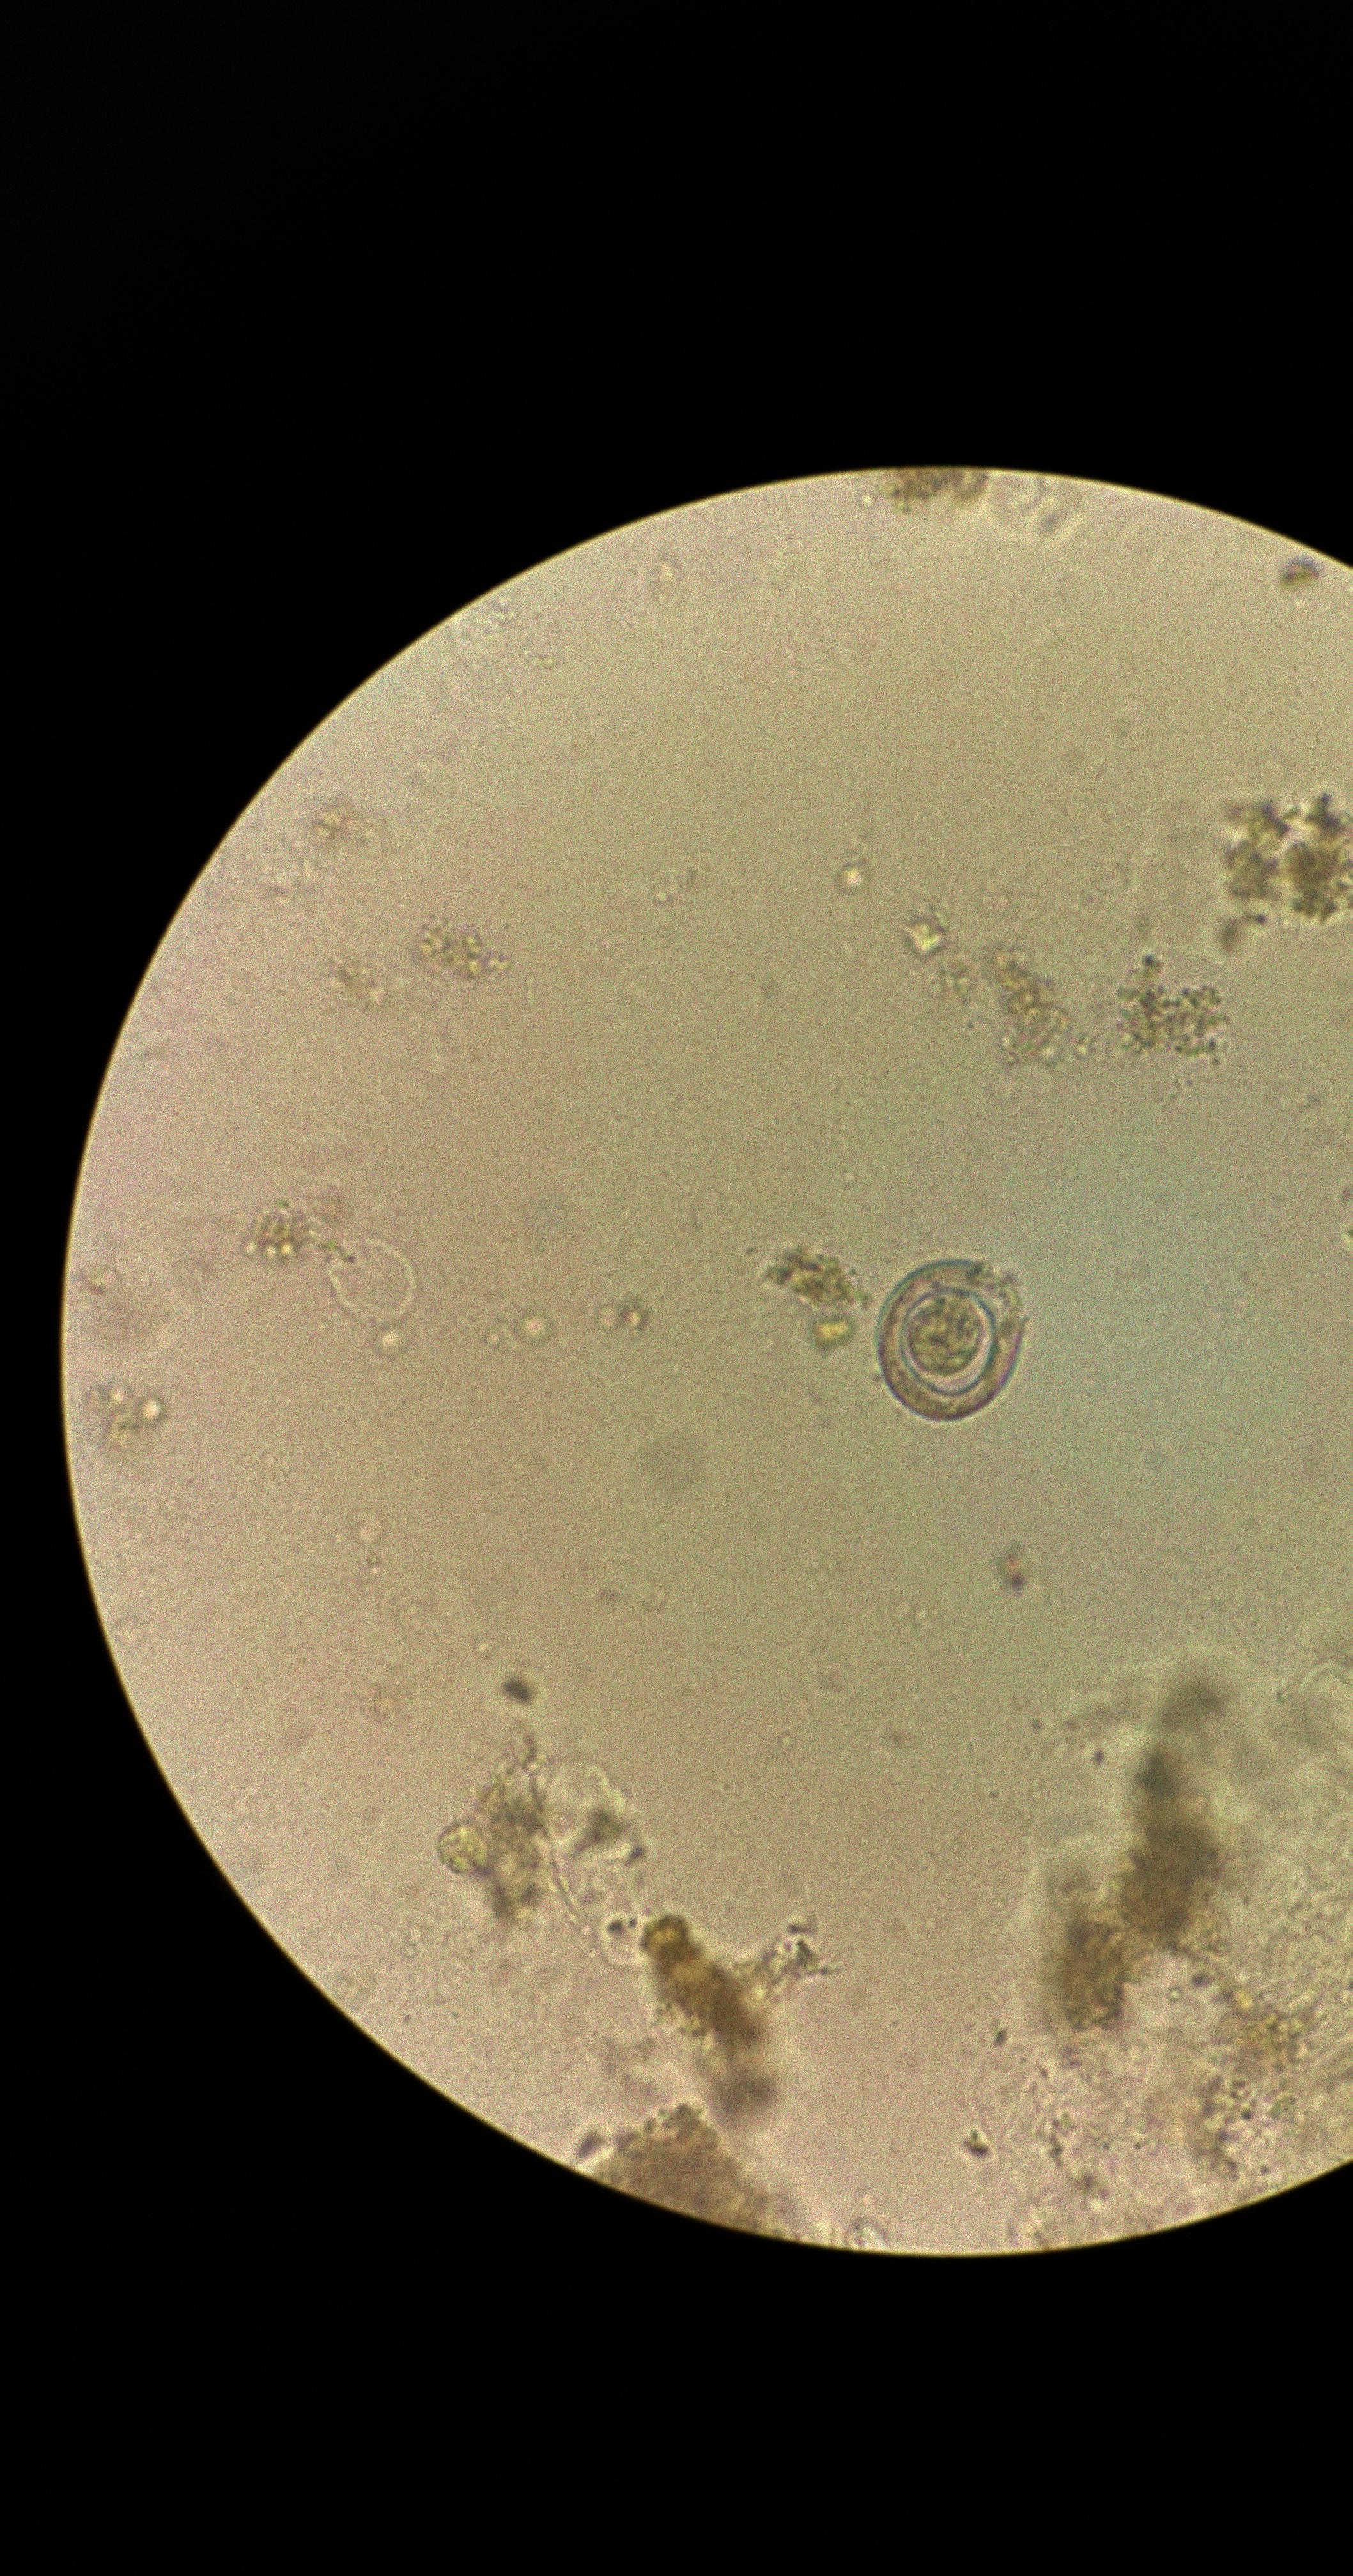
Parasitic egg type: Hymenolepis nana